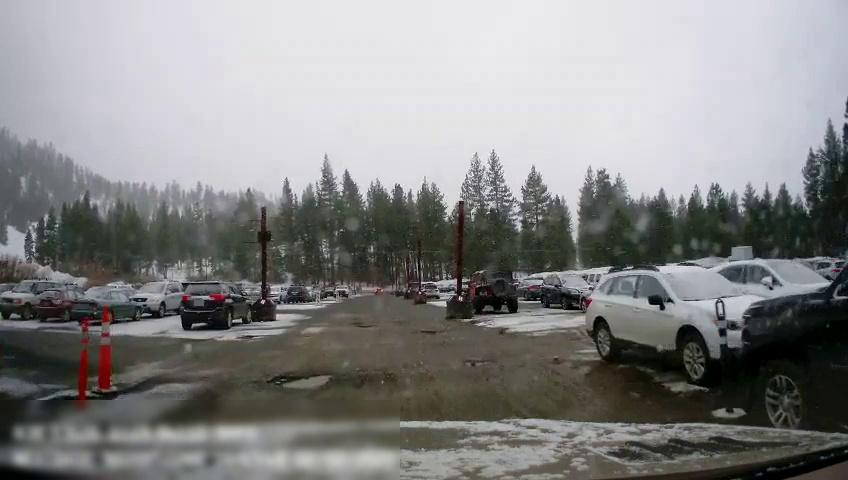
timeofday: Day
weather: Snowy
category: Vehicles | Truck
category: Vehicles | SUV
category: Vehicles | Car
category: Vehicles | Car
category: Vehicles | SUV
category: Vehicles | SUV
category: Vehicles | SUV
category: Vehicles | SUV
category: Vehicles | Truck
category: Vehicles | Car
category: Vehicles | SUV
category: Vehicles | Car
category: Vehicles | SUV
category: Vehicles | SUV
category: Vehicles | Car
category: Drivable Space